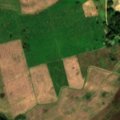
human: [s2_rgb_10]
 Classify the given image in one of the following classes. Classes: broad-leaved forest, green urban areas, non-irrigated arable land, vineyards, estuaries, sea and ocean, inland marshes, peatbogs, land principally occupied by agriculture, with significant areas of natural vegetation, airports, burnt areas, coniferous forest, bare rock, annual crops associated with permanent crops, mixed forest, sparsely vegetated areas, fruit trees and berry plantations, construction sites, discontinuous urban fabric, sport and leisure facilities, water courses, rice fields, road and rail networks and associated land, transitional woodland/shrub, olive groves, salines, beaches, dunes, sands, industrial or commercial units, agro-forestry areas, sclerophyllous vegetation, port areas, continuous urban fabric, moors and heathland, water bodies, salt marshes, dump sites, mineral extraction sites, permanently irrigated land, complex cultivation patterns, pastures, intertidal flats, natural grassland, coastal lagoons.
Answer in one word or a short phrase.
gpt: non-irrigated arable land, land principally occupied by agriculture, with significant areas of natural vegetation